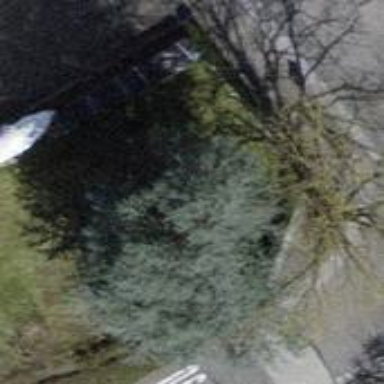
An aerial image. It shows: Evergreen tree with needle-leaved leaves.